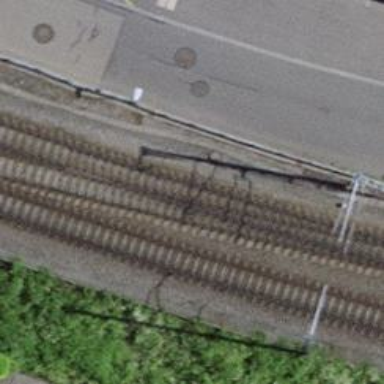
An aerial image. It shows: Bridge with single railway track. The track is electrified with contact line. The bridge is built on embankment.